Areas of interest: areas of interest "China Post Group Corporation Cangzhou City Branch"
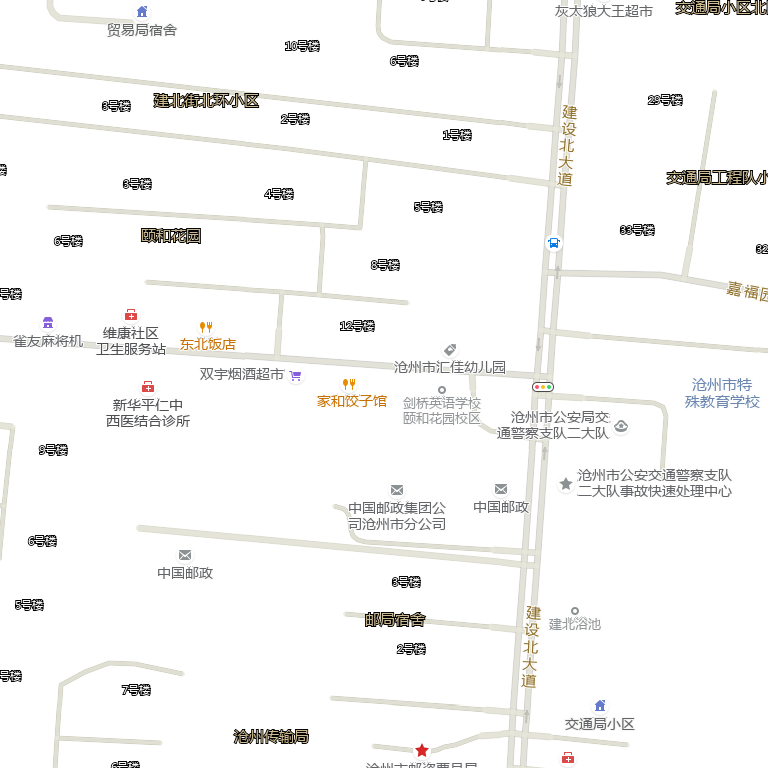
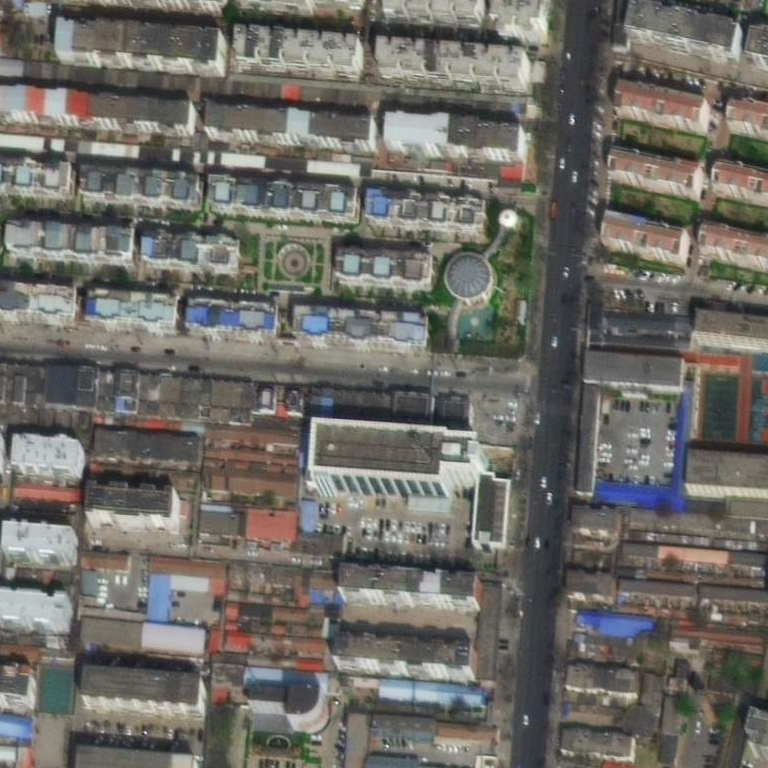